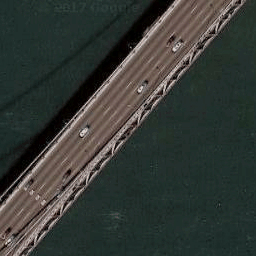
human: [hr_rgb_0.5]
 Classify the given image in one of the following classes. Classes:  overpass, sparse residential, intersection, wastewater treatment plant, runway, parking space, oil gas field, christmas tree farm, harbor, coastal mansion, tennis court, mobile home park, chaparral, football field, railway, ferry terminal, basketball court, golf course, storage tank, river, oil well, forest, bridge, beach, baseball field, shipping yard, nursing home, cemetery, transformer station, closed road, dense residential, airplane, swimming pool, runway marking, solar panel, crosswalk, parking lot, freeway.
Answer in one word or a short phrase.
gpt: bridge